Current action and preconditions to check: trajectory_clear

Your task: For each precondition in the list above, predict whether it will hold at this action.

Consider the current scene as observed from the mobile robot's camera, and analyze the predicted future states of all dynamic agents (e.g., people, animals, vehicles, or any moving entities) within the NEXT SECOND.

IMPORTANT: Only answer "very likely" if you are absolutely certain—based on strong, clear evidence—that a dynamic agent will violate the precondition in the predicted future state. Do NOT answer "very likely" for unlikely, ambiguous, or low-probability risks.

Ask yourself for each precondition: Is there a high probability, with clear and convincing evidence, that the predicted future states of any dynamic agent will interfere with the predicted future state of the currently executing action within the NEXT SECOND, causing that precondition to fail?

Assess the risk level based on these predictions. Use "likely" or "very likely" if motions create a clear risk of interference.

Use "neutral" or "improbable" if agents are nearby but their predicted paths are clearly diverging or non-conflicting.

Failure Risk Categories: "very improbable", "improbable", "neutral", "likely", "very likely"

Answer Format: Output ONLY the probability_of_failure value from these categories: "very improbable", "improbable", "neutral", "likely", "very likely"

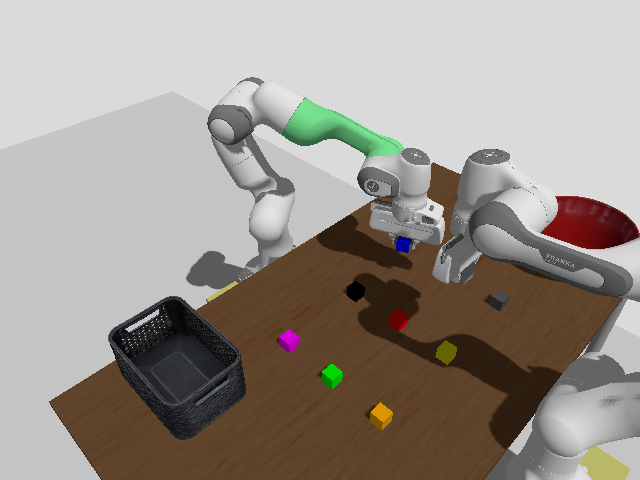

Answer: improbable